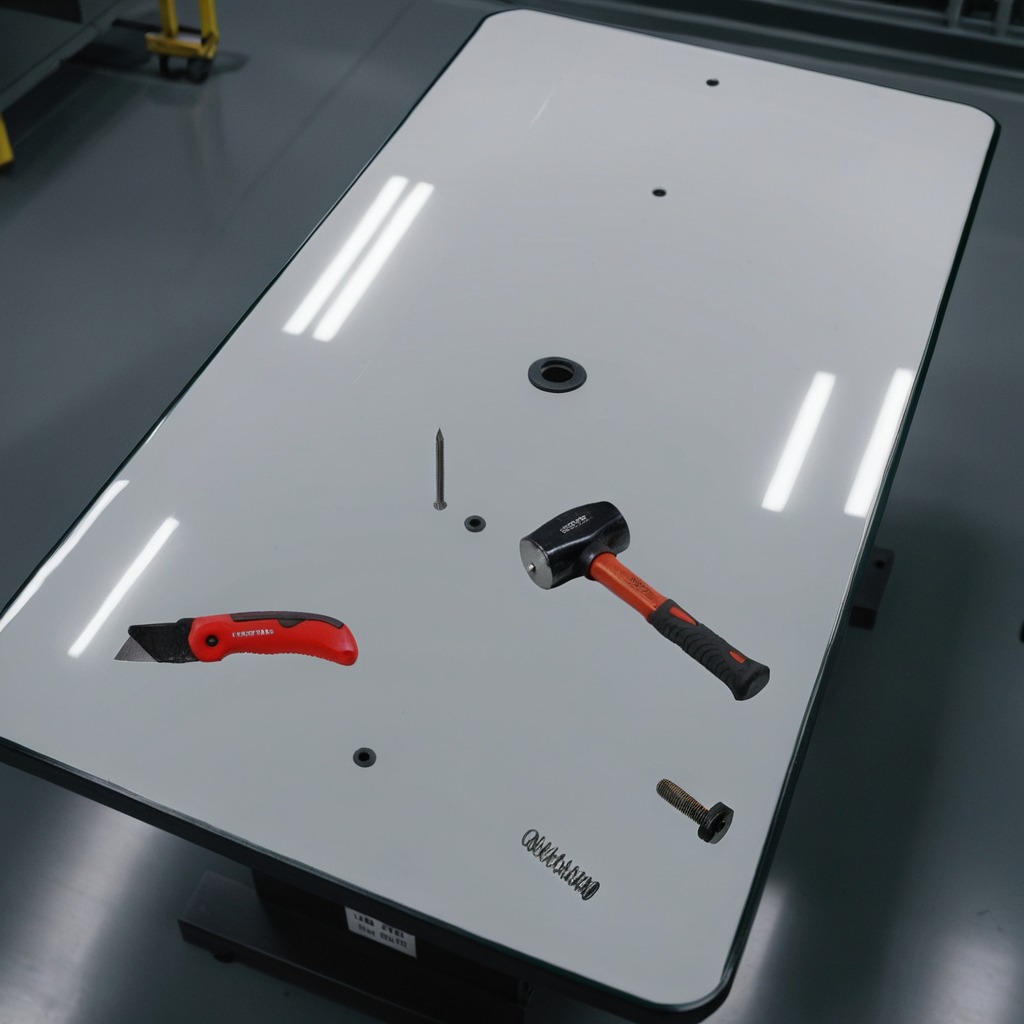
A utility knife, a metal machine screw, an iron nail, a hammer, and a coiled metal spring are lying on the table.